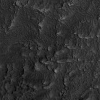
Atmospheric dust classification: not_dusty